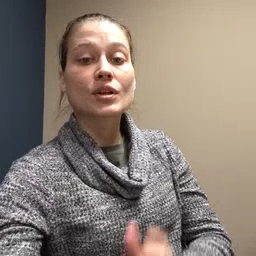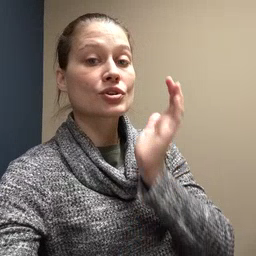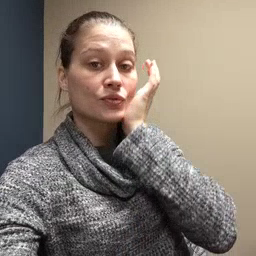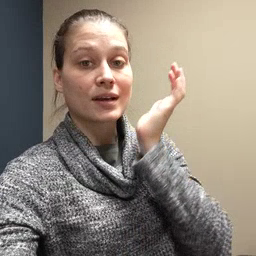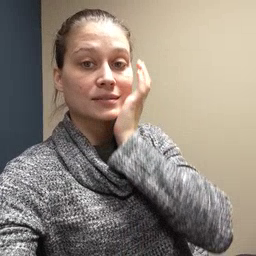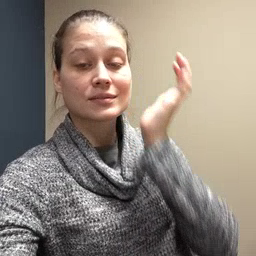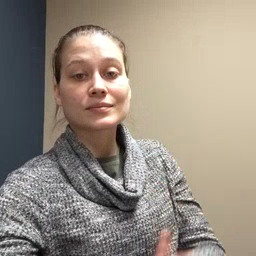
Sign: grass